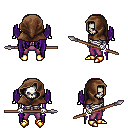
a pixel art fantasy rpg character, male body template, skeleton, purple wings, magenta pants, white blonde ponytail hairstyle, cloth hood, gold boots, spear, four views (front, back, left, right), 2x2 character sprite sheet, small pixel art, hard edges, no anti-aliasing